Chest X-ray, AP view. Patient: 48 years old, sex M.
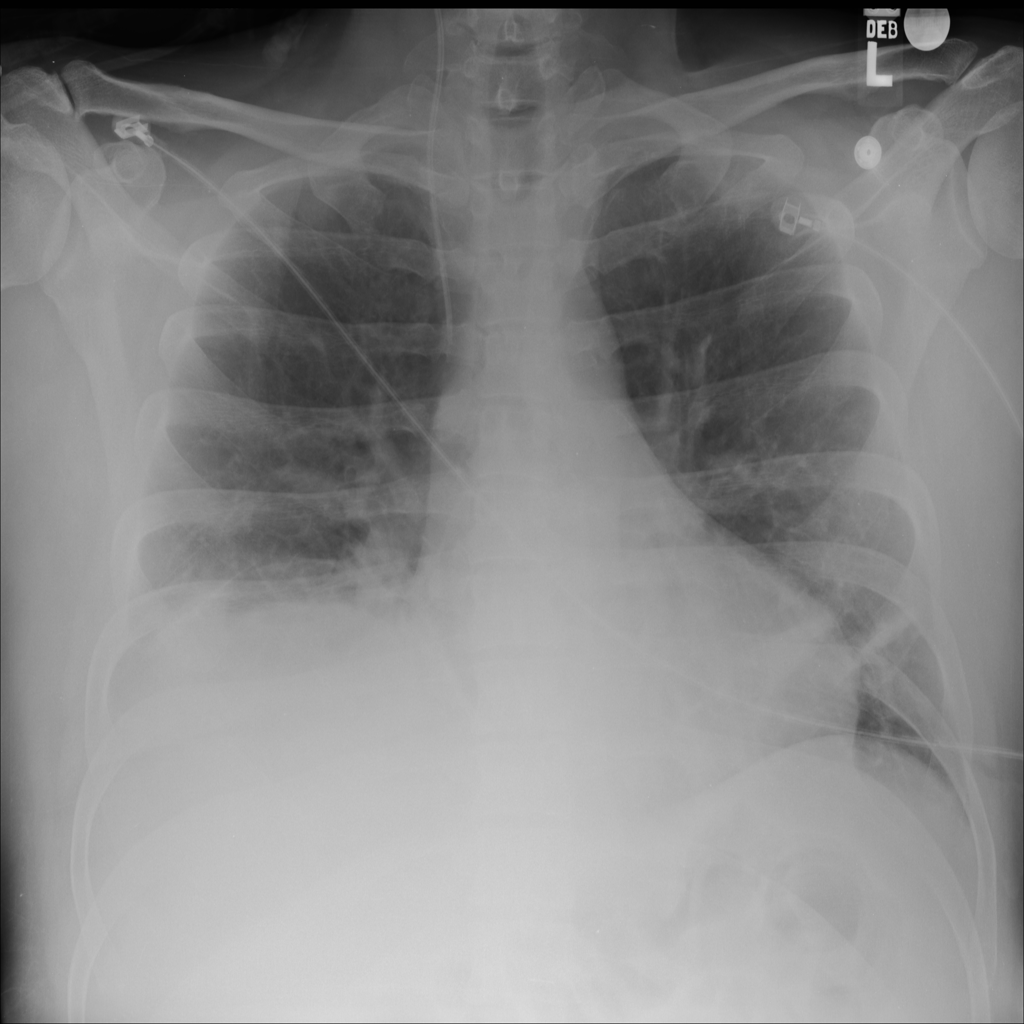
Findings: No Finding